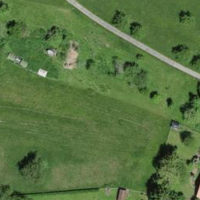
EUNIS habitat code: 25
Species observed at this site:
Corvus corone
Cyanistes caeruleus
Sturnus vulgaris
Dendrocopos major
Streptopelia decaocto
Picus canus
Fringilla coelebs
Passer domesticus
Aegithalos caudatus
Buteo buteo
Spinus spinus
Turdus merula
Phylloscopus collybita
Ardea alba
Dendrocoptes medius
Parus major
Erithacus rubecula
Milvus milvus
Pica pica
Garrulus glandarius
Columba livia
Falco tinnunculus
Picus viridis
Corvus corax
Motacilla alba